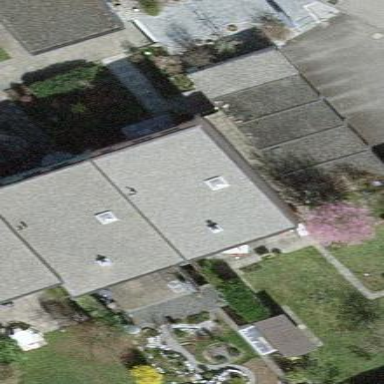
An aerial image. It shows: Flat roofed garages.